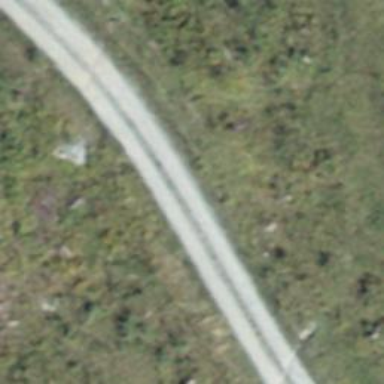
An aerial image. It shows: Gravel track with grade2 tracktype.